Interaction volume radius: 5 \u00c5
Interaction volume height: 10 \u00c5
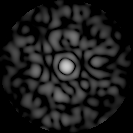
Disorder parameter: 0.8015